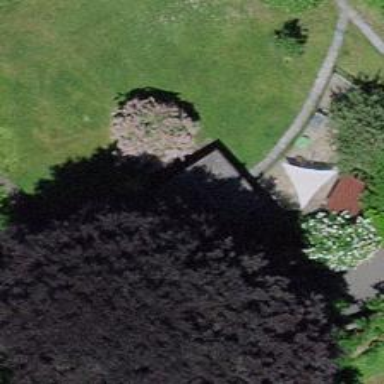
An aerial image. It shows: Retaining wall.